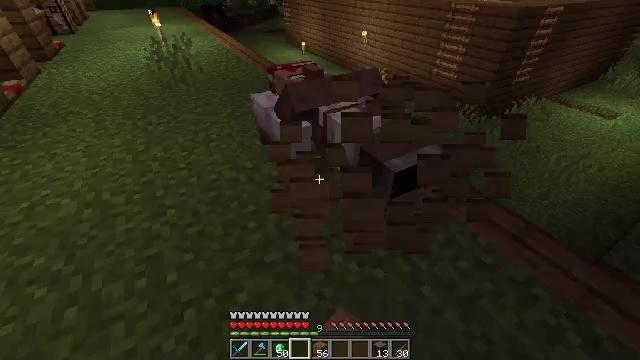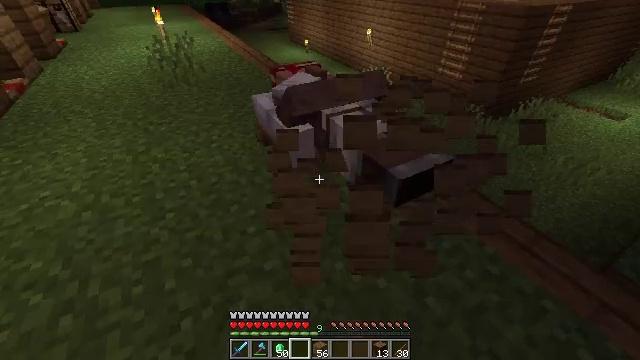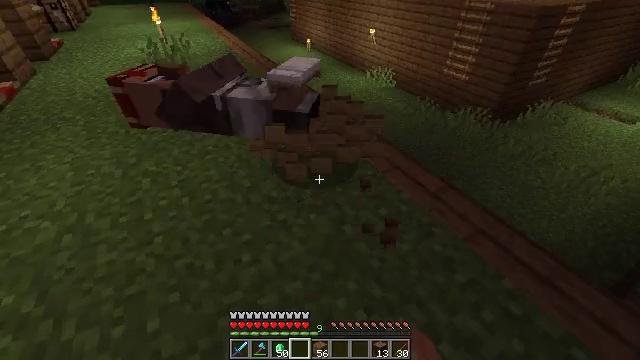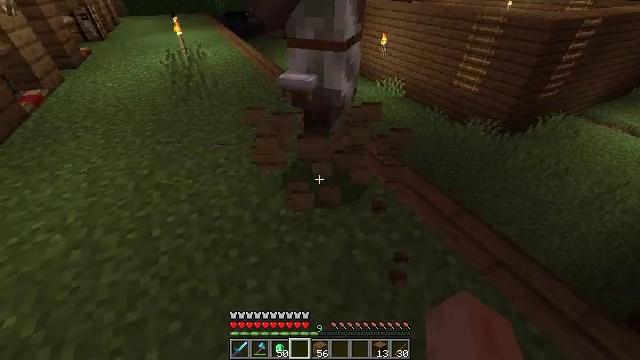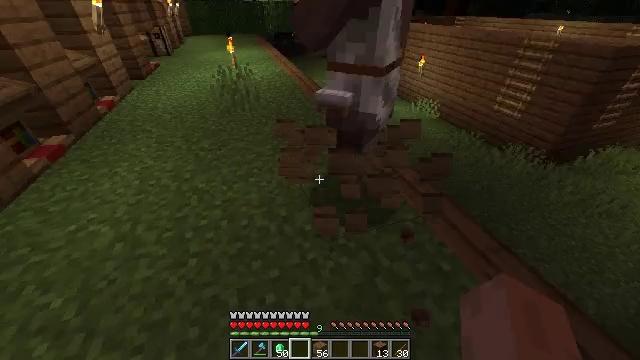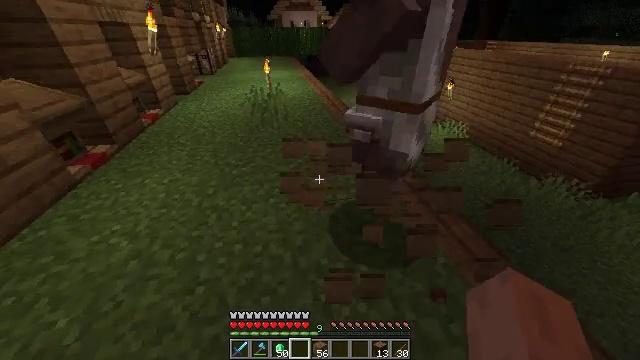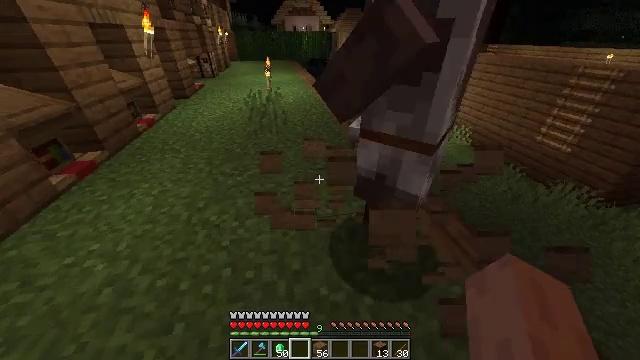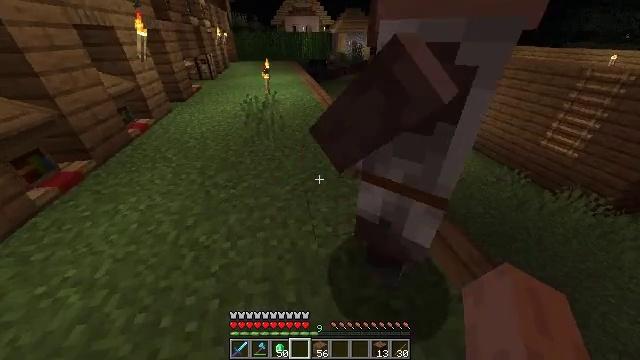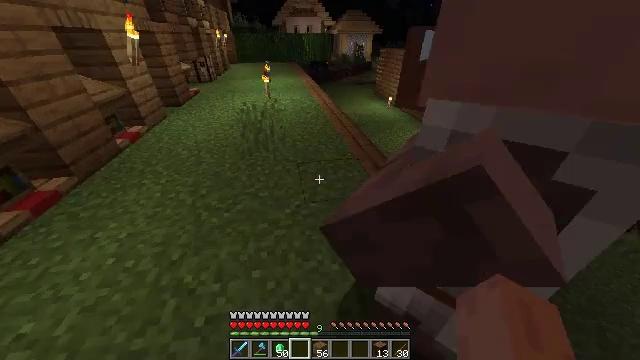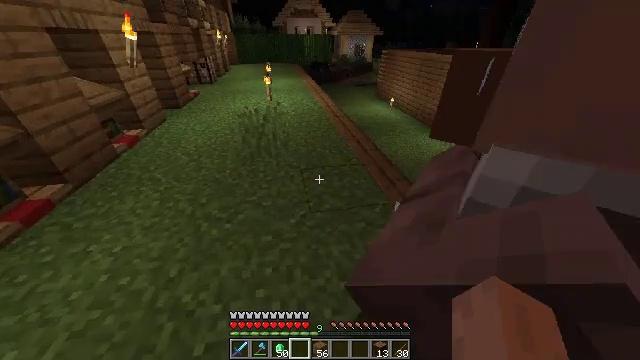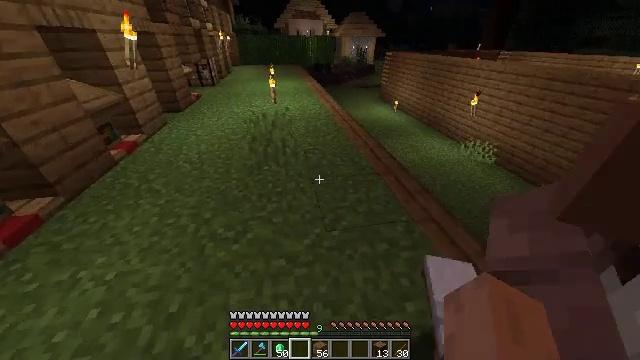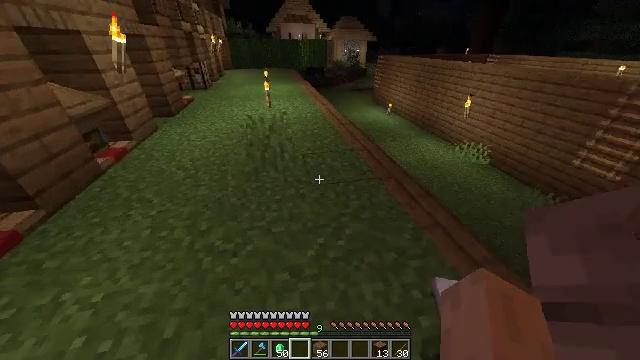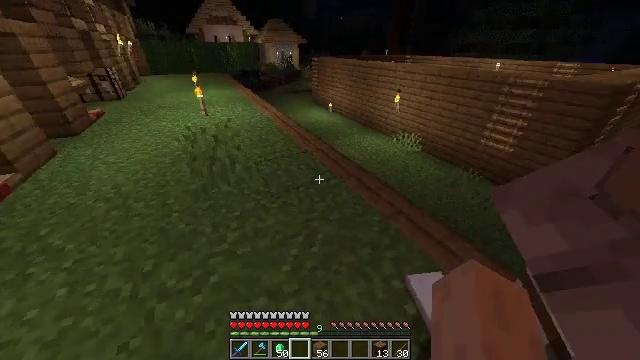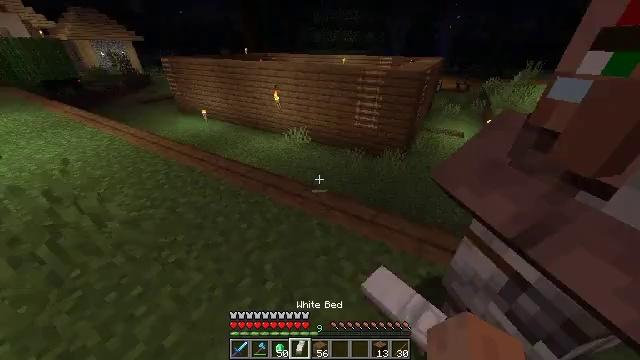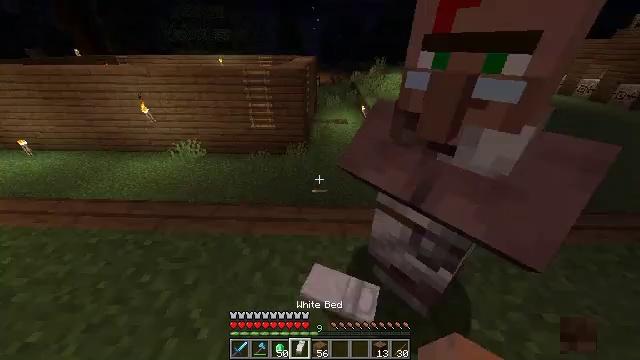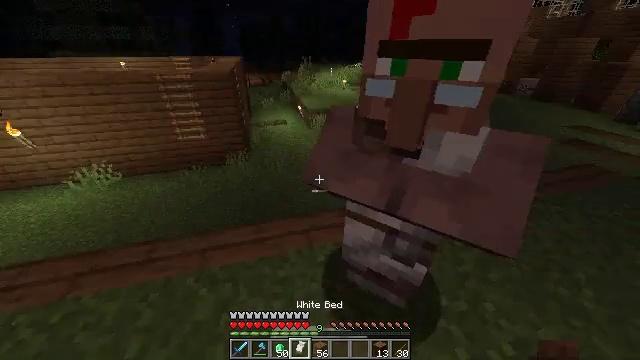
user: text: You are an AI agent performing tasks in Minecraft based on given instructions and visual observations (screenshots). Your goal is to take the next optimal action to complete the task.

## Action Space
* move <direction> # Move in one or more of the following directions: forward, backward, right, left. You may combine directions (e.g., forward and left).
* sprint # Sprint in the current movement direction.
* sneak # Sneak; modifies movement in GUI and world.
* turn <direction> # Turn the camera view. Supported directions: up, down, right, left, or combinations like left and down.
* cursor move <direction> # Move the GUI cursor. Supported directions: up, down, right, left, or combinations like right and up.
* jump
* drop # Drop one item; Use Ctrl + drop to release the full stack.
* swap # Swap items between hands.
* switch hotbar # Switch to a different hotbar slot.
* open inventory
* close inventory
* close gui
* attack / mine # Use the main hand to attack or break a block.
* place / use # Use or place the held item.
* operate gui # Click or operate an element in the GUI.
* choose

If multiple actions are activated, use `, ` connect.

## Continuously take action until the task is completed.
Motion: motion action
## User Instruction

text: Obtain a spruce trapdoor by crafting with spruce planks.
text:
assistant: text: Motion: move forward
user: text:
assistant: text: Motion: move forward, sprint
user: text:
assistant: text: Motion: move forward, sprint, turn left
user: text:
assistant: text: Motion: move forward, sprint, turn left and up
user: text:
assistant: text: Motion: move forward, sprint, turn left and up
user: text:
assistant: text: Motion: move forward, sprint
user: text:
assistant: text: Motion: move forward, sprint
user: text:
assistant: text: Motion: move forward and move left, sprint
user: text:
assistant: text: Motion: move forward and move left, sprint
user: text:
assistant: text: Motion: move forward and move left, sprint
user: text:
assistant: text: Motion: move forward and move left, sprint, turn right
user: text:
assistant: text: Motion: move forward and move left, sprint, turn right
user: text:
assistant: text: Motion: move forward, sprint, turn right
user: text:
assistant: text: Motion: move forward, sprint, turn right
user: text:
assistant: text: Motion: move forward, sprint, turn right
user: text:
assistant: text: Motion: move forward, sprint, turn right
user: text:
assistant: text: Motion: move forward, sprint, turn right
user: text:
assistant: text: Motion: move forward, sprint, turn right
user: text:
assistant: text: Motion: move forward, sprint, turn right and up
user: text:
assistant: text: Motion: move forward, sprint
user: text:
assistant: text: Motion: move forward, sprint
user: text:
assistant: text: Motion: move forward and move left, sprint
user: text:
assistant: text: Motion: move forward and move left, sprint, turn right
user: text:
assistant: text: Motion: move forward and move left, sprint, turn right and down
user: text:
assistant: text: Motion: move forward and move left, sprint, turn right
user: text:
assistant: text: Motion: move forward and move left, sprint, turn right
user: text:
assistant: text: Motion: move forward and move left, sprint, turn right
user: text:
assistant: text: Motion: move forward and move left, sprint
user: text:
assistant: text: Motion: move forward and move left, sprint
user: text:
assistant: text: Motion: move forward and move left, sprint, turn right and up